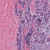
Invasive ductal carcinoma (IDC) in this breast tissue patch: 1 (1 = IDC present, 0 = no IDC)